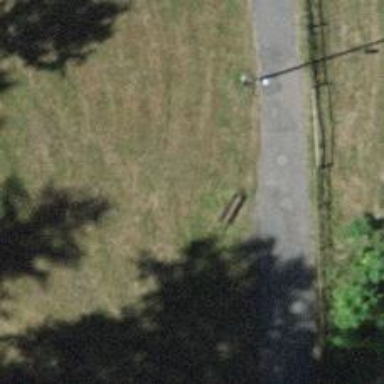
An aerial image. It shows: Brown bench.